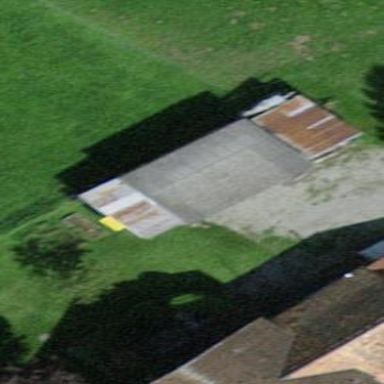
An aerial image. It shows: Shed.